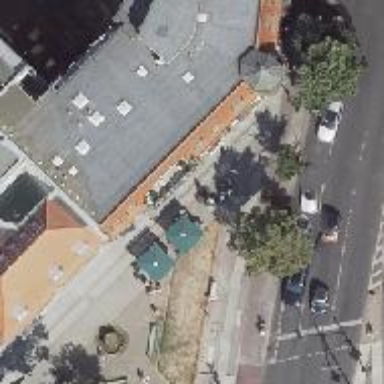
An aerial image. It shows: Café.